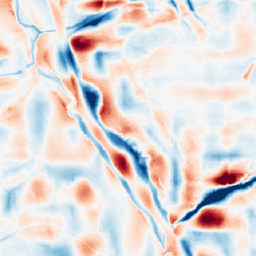
Category: wavelet
Decomposition family: wavelet_dwt
Decomposition parameters: wavelet: sym4
level: 5
Upsampling method: nearest
Upsampling parameters: scale: 2
Upsampling scale: 2